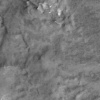
Atmospheric dust classification: not_dusty